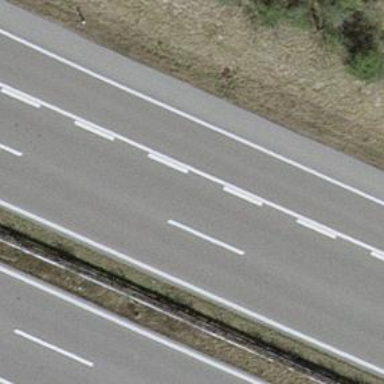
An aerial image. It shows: Motorway junction.